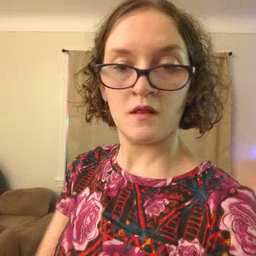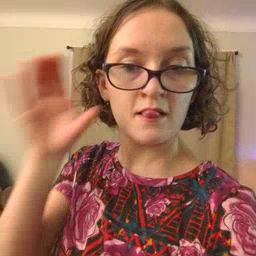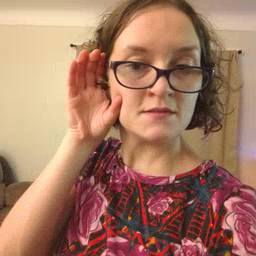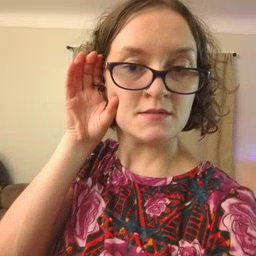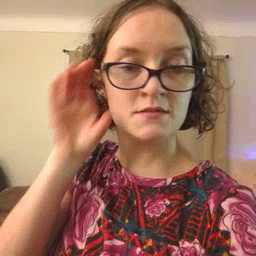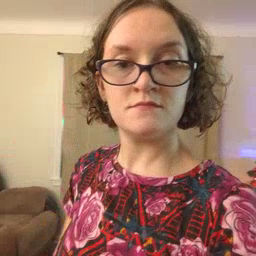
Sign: listen